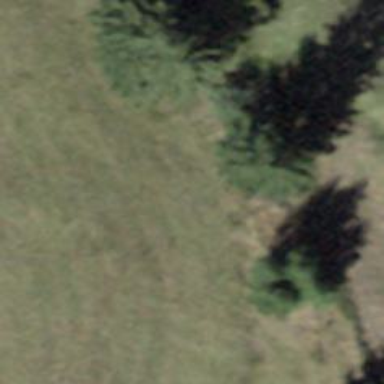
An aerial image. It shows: Row of trees in natural setting.